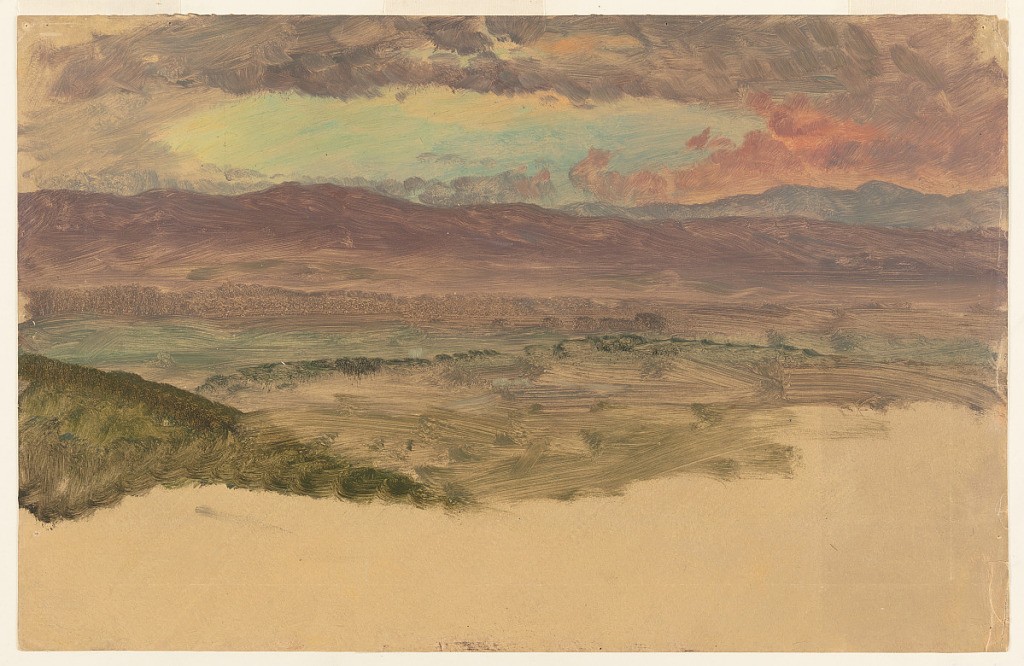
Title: Hudson Valley Landscape
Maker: Frederic Edwin Church, American, 1826–1900
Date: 1870–80
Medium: Brush and oil on paperboard
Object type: Drawing
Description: Landscape sketch showing a loosely rendered view of the Hudson Valley at sunset. A lush hillside descends in the foreground at lower left and frames a view of an expansive green valley in the middle distance. Two ranges of purple mountains backdrop the scene beneath tumultuous purple and gray clouds in a blue-green sky. These ranges are possibly the Catskill Escarpment and nearby hills.